高一 · 计数
020 春・龙风区校级月考）中小学生的视力状况受到社会的广泛关注, 某市有关部门从全市 6 万名高一学生中随机抽取了 400 名, 对他们的视力状况进行一次调查统计, 将所得到的有关数据绘制成频率分布直方图, 如图所示. 从左至右五个小组的频率之比依次是 5: 7: 12: 10: 6, 则这 400 名学生视力的众数为 \$ \qquad \$ , 中位数为 \$ \qquad \$ .

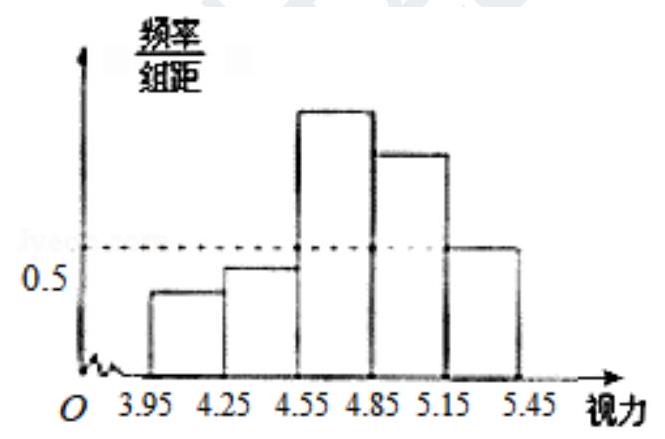
答案: .7,4.75$
解析: 由图可知, 众数为 $(4.55+4.85) \div 2=4.7$;

第五组的频率为 $0.5 \times 0.3=0.15$;

从左至右五个小组的频率之比依次是 5: 7: 12: 10: 6, 可得,

第一小组的频率为 $0.15 \times \frac{5}{6}=0.125$;

第二小组的频率为 $0.15 \times \frac{7}{6}=0.175$;

第三小组的频率为 $0.15 \times \frac{12}{6}=0.3$;

所以中位数在第三小组, 第三小组矩形面积为 0.3 ,

则第三小组的高为 $\frac{0.3}{0.3}=1$,

设中位数为 $x$, 则 $0.125+0.175+(x-4.55) \times 1=0.5$,

解得 $x=4.75$.

故答案为: $4.7,4.75$